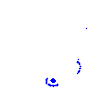
Particle: pion